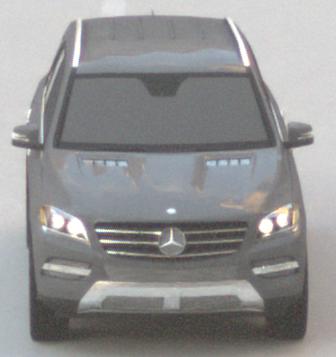
Make: Mercedes-Benz
Model: ML 350
Detailed model: M-Class (166)
Model produced from: 2011/11
Model produced until: 2014/10
Doors: 5
Color: gray
Road condition: dry road
Daytime: sunrise or sunset
Contrast: low contrast